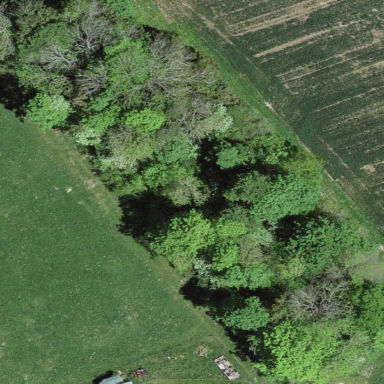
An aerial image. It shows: Forest area.